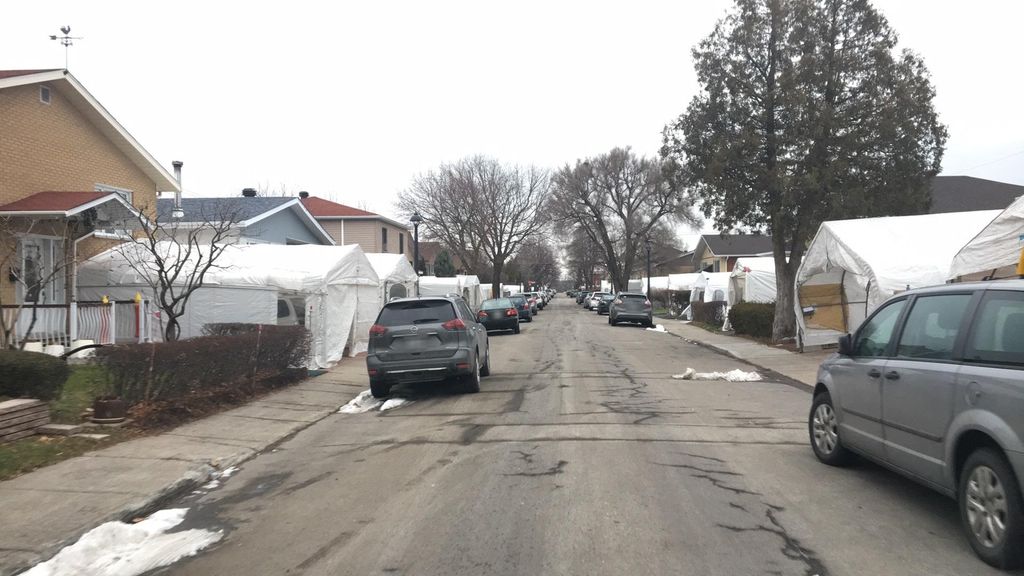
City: montreal